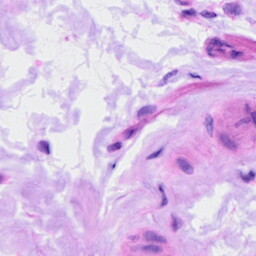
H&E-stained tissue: Ovarian